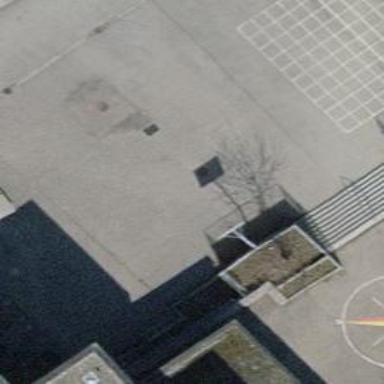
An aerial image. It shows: School.